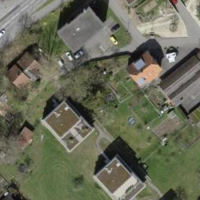
EUNIS habitat code: 54
Species observed at this site:
Geranium robertianum